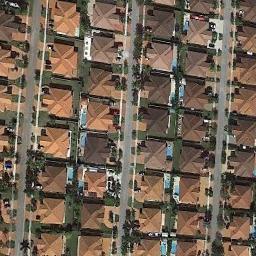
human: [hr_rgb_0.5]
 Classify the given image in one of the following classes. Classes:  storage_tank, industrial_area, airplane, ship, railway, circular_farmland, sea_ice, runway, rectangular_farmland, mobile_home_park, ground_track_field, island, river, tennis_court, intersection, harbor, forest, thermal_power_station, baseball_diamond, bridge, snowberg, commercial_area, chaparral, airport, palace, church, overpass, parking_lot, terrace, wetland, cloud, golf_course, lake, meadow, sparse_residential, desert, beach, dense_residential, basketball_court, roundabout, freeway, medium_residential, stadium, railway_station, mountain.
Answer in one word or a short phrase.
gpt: dense_residential